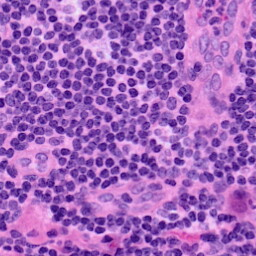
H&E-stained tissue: LymphNode